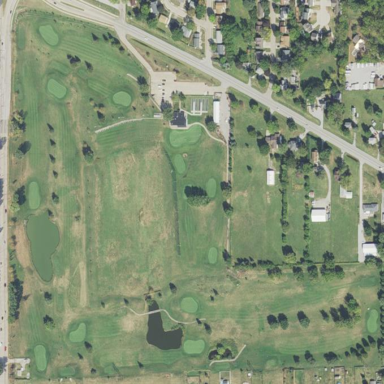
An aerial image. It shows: Golf course surrounded by greenery.